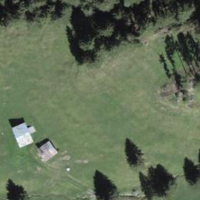
EUNIS habitat code: 23
Species observed at this site:
Centaurea scabiosa